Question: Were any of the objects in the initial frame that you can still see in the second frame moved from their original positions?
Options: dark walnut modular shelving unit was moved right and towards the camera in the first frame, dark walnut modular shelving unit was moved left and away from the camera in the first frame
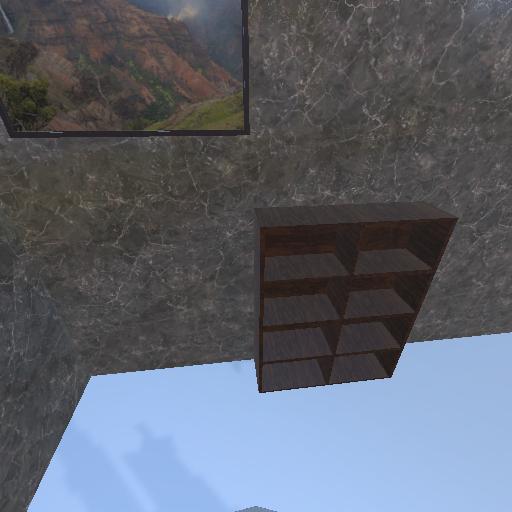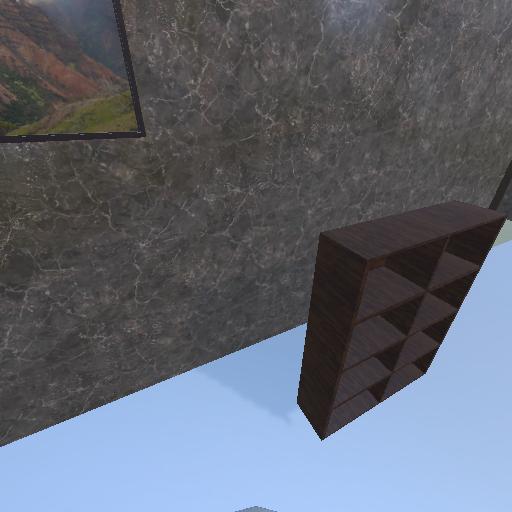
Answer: dark walnut modular shelving unit was moved right and towards the camera in the first frame